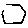
Label: hexagon